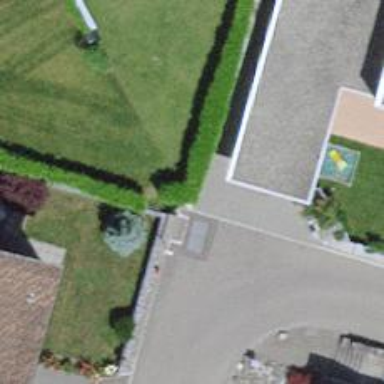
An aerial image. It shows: Hedge acting as barrier.